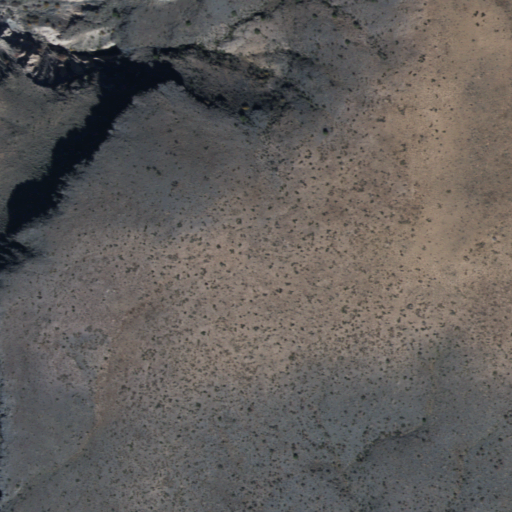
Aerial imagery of mountain in Arizona named Red Clay Mesa containing shrub, grassland, and evergreen forest